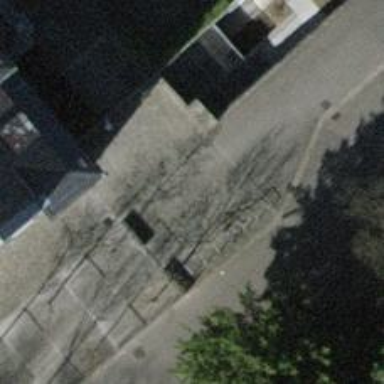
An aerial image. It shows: Footway surfaced with paving stones.